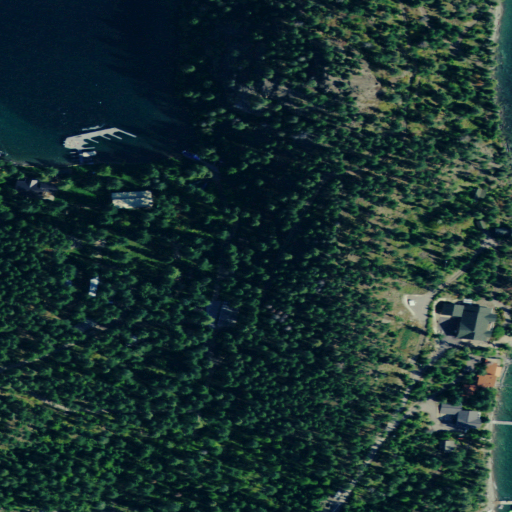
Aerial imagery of cape in Montana named Miller Point containing evergreen forest, open development, open water, low intensity development, medium intensity development, and grassland